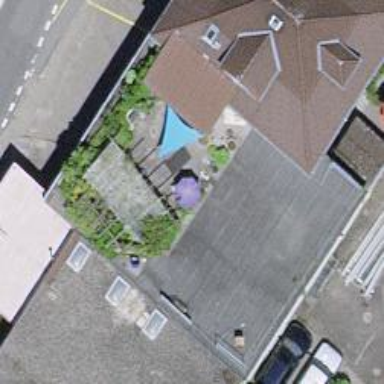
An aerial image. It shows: Residential building next to car repair shop.